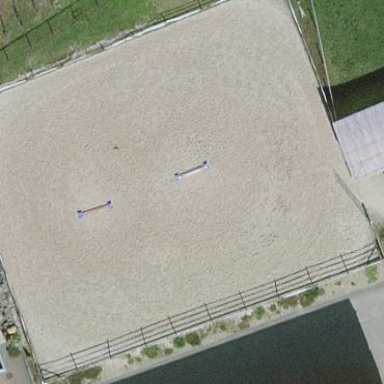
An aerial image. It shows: Equestrian pitch for leisure land use.